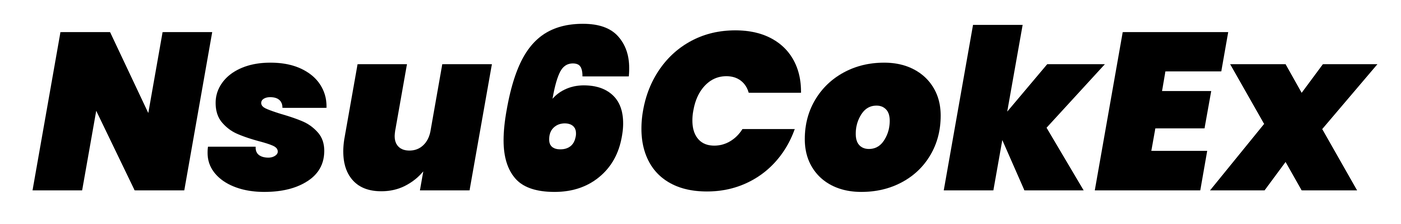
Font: Poppins-BlackItalic